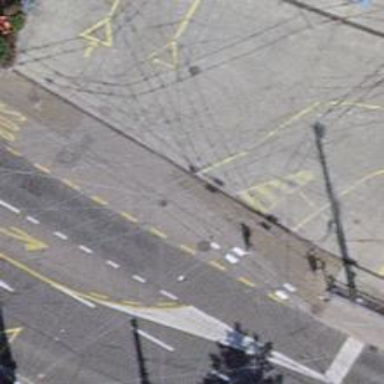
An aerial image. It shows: Asphalt driveway used as service road with trolley wire installed.